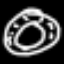
Label: donut